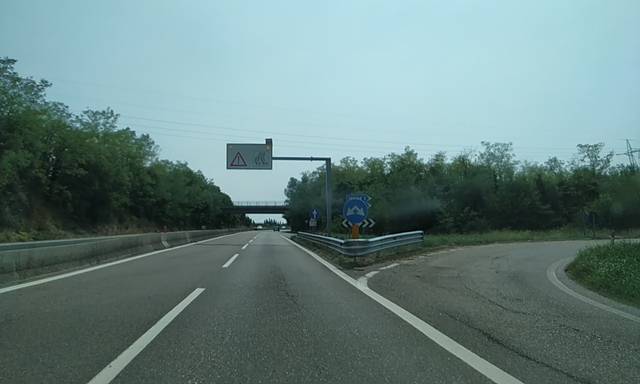
Region: Italy
Coordinates: 45.468, 10.761